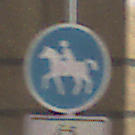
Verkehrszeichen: Reitweg
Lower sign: EinspurigeFahrzeugeFrei5
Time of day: MorningAfternoon
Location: Outdoor (Urban)
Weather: PartlyCloudy
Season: NotSpecified
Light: Natural